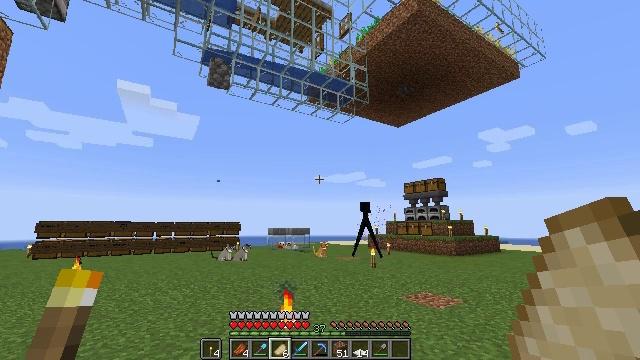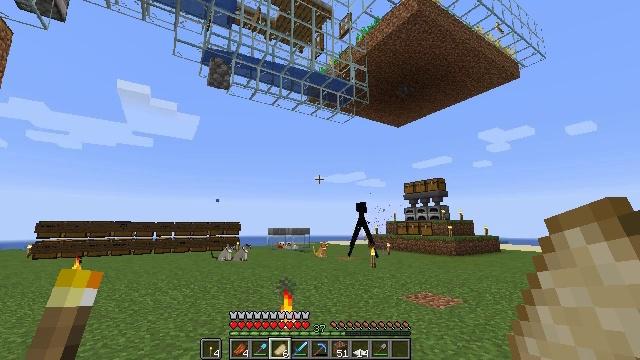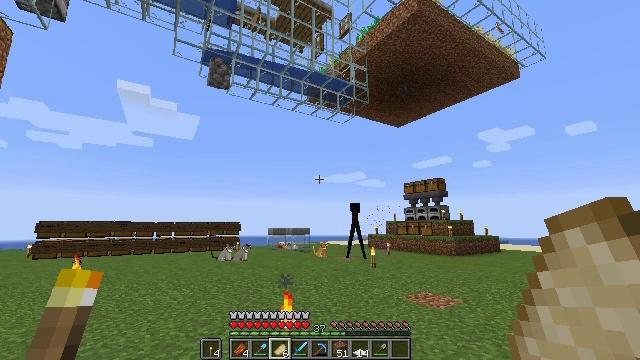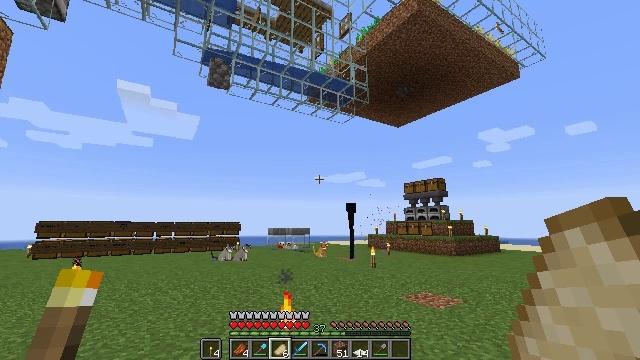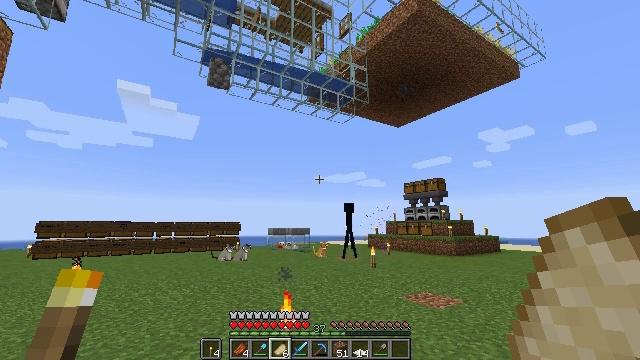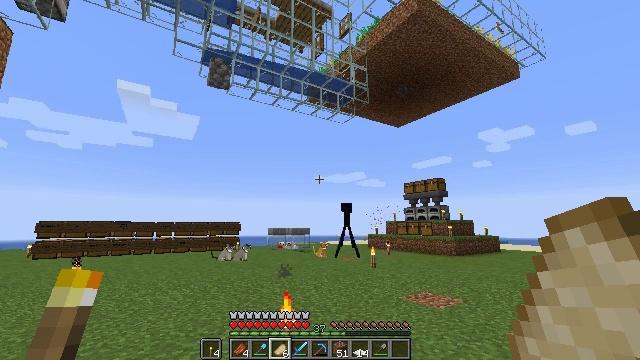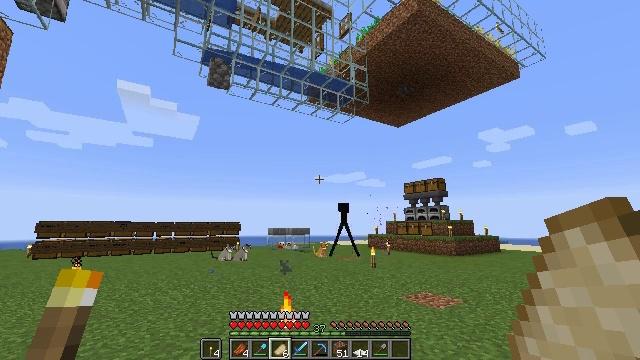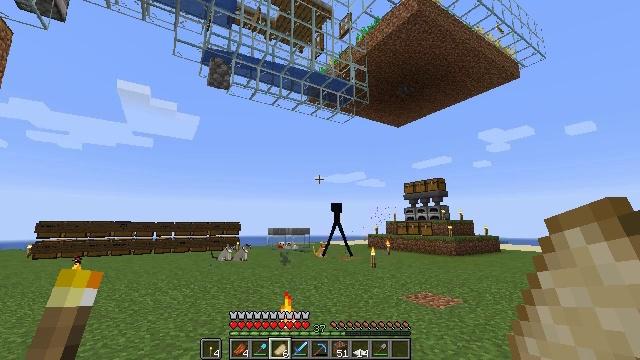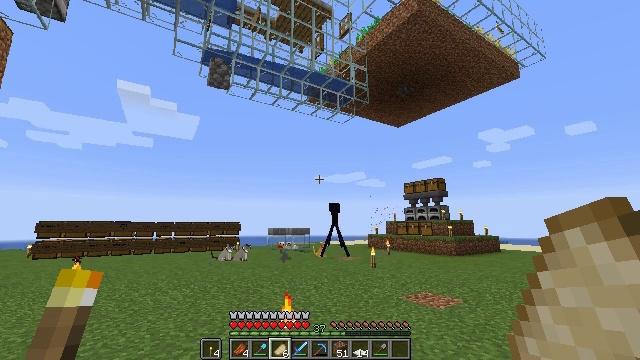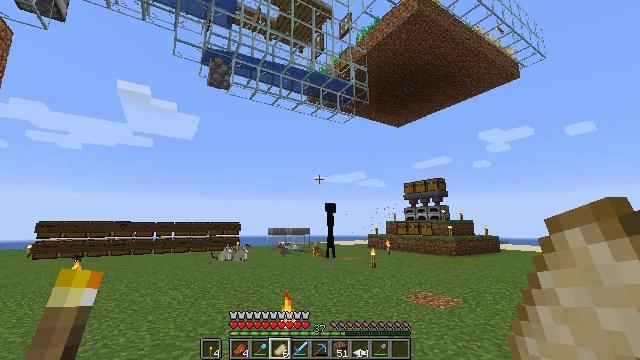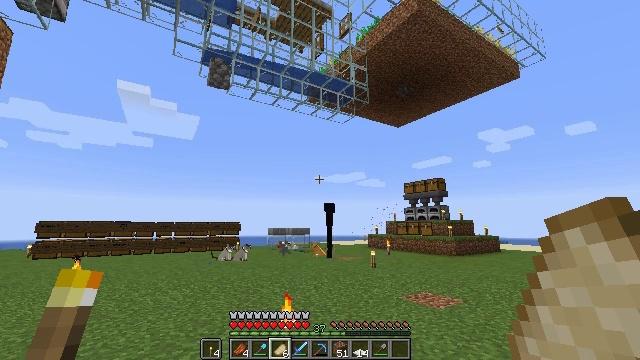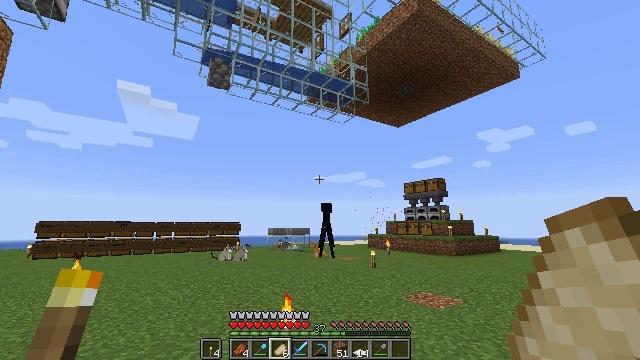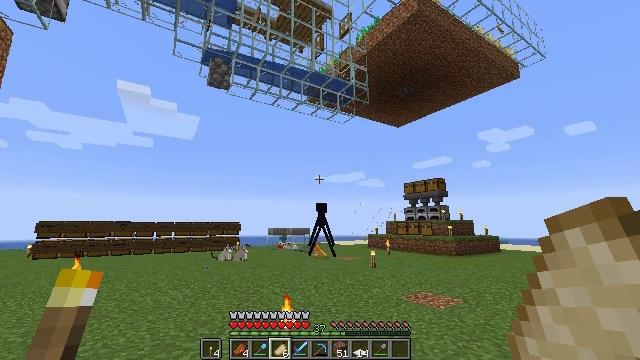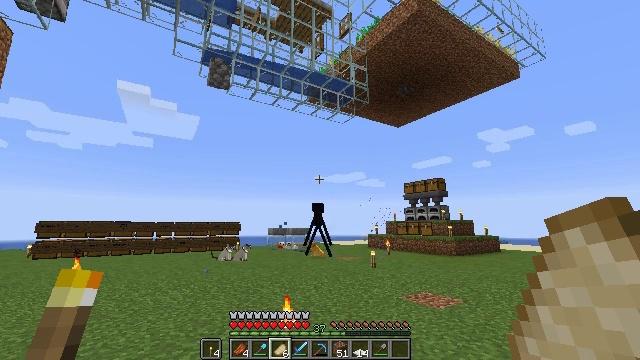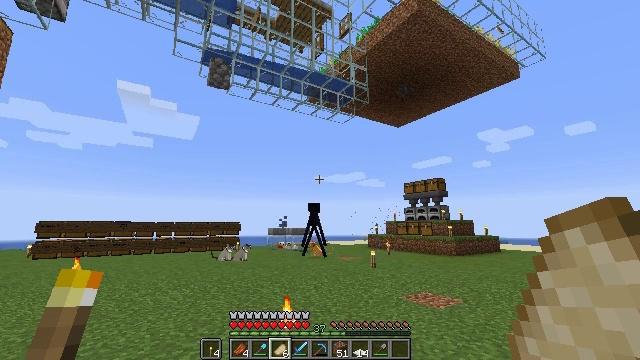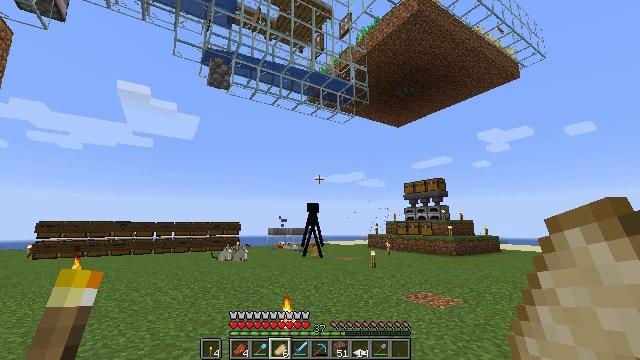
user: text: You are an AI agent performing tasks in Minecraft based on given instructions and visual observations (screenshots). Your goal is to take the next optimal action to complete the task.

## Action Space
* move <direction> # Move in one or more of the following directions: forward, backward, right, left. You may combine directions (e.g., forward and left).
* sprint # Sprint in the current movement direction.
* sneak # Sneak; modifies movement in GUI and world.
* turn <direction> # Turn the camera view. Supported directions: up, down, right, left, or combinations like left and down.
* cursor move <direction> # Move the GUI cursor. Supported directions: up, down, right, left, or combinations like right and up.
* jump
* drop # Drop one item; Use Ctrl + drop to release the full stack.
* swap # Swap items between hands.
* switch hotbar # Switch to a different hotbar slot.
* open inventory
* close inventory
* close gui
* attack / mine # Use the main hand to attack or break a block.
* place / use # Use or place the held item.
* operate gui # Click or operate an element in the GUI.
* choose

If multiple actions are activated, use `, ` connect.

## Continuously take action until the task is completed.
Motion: motion action
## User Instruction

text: Mine the smithing table.
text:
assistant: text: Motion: no_op
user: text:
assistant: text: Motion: no_op
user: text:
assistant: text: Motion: no_op
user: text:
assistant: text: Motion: no_op
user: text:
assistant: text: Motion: no_op
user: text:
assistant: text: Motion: no_op
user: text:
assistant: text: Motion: no_op
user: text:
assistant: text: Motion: no_op
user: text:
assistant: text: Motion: no_op
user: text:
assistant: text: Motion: no_op
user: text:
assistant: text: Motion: no_op
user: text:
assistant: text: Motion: no_op
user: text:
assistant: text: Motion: no_op
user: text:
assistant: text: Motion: no_op
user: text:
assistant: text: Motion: no_op
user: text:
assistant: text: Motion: no_op
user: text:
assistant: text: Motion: no_op
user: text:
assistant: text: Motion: no_op
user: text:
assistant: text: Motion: no_op
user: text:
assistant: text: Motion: no_op
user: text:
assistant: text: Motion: no_op
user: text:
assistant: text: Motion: no_op
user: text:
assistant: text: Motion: no_op
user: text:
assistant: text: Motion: no_op
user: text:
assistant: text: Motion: no_op
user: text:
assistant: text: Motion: no_op
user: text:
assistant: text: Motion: no_op
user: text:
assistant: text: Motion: no_op
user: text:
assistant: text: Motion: no_op
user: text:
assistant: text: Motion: no_op